Interaction volume radius: 10 \u00c5
Interaction volume height: 15 \u00c5
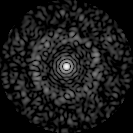
Disorder parameter: 0.8457